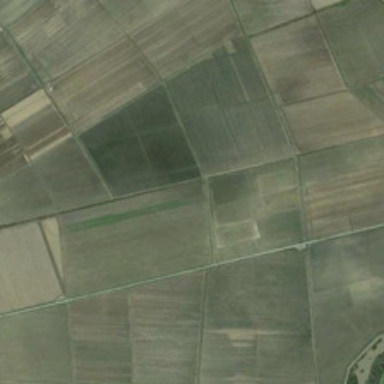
The little farm consists of grass and crops .